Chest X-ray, AP view. Patient: 27 years old, sex M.
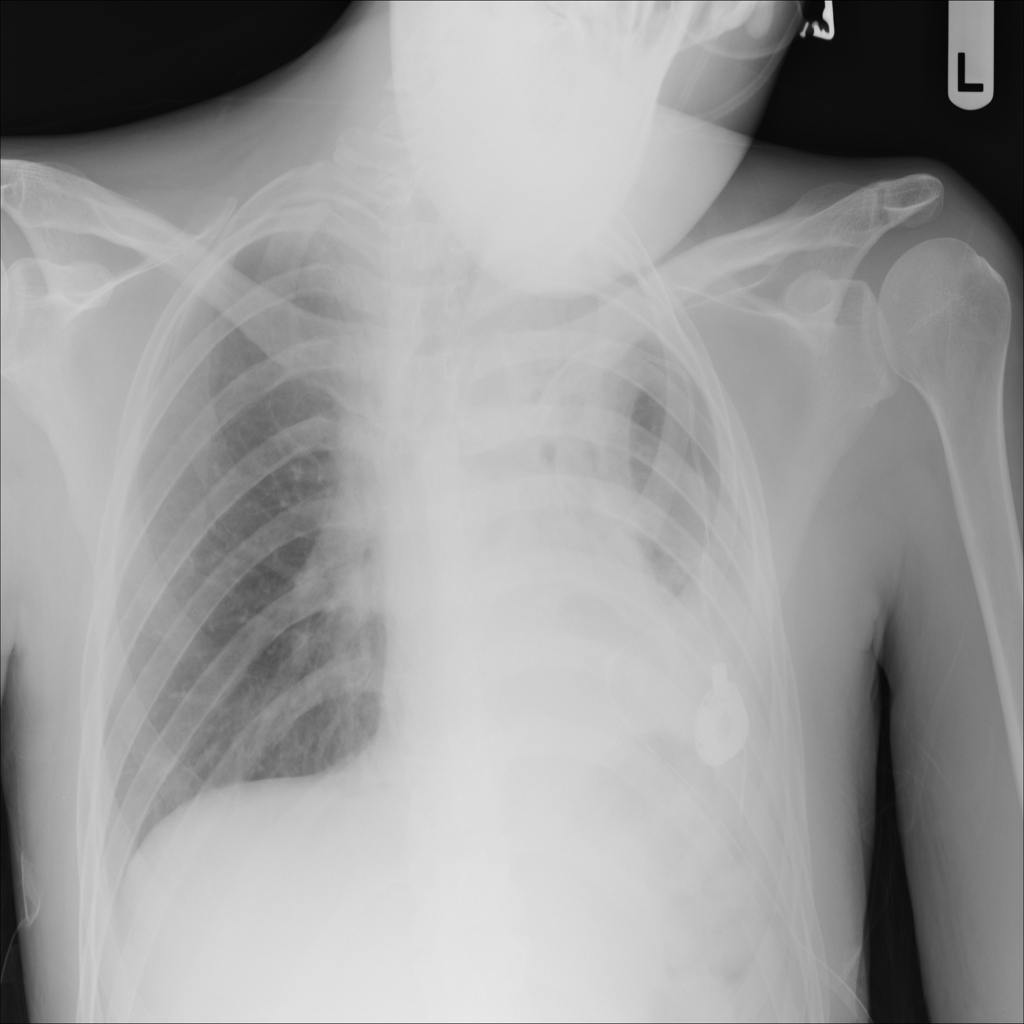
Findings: Consolidation, Effusion, Pneumothorax